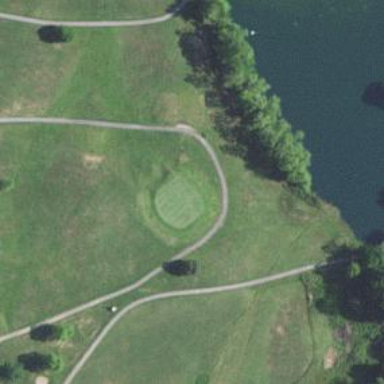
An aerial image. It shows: View of golf hole.